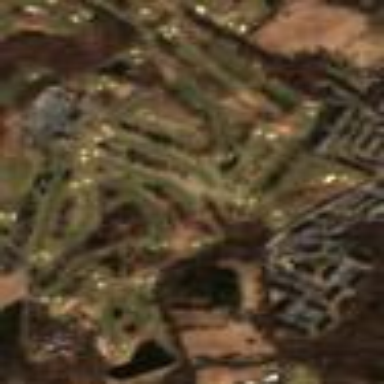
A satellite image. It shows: Golf course.